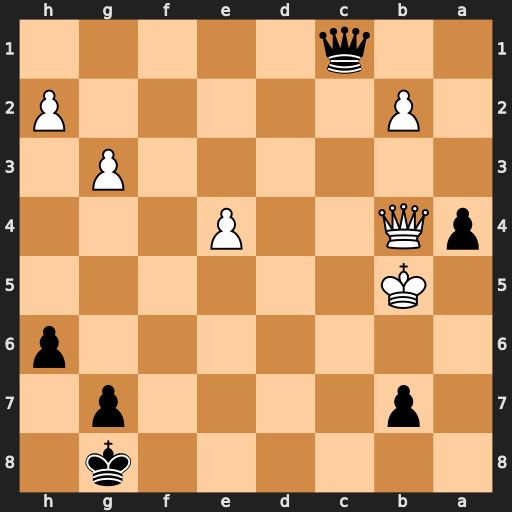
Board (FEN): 6k1/1p4p1/7p/1K6/pQ2P3/6P1/1P5P/2q5
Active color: b
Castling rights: -
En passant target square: -
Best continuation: Qc6+ Ka5 Qa6#